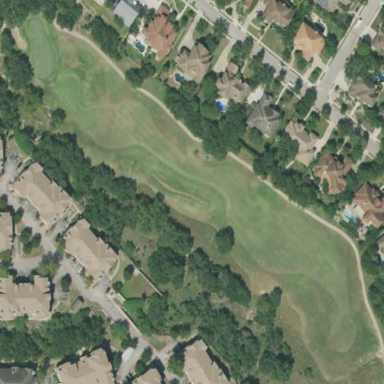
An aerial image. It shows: Golf rough area.